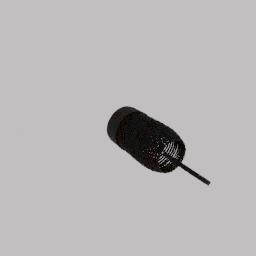
Label: lighting